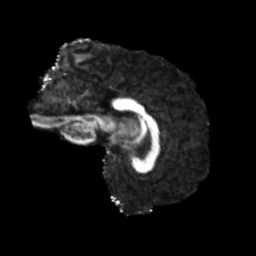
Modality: FA
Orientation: sagittal
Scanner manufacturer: siemens
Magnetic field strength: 3 T
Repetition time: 4 s
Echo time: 0.0594 s